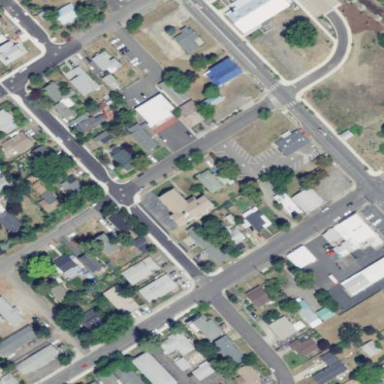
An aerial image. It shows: Residential area composed of single-family homes.